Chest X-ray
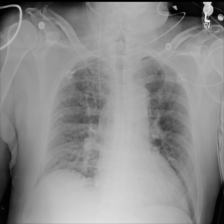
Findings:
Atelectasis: negative
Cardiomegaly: negative
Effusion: negative
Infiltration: negative
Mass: negative
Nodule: negative
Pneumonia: negative
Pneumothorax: negative
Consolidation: negative
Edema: negative
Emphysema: positive
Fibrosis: negative
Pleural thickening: negative
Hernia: negative